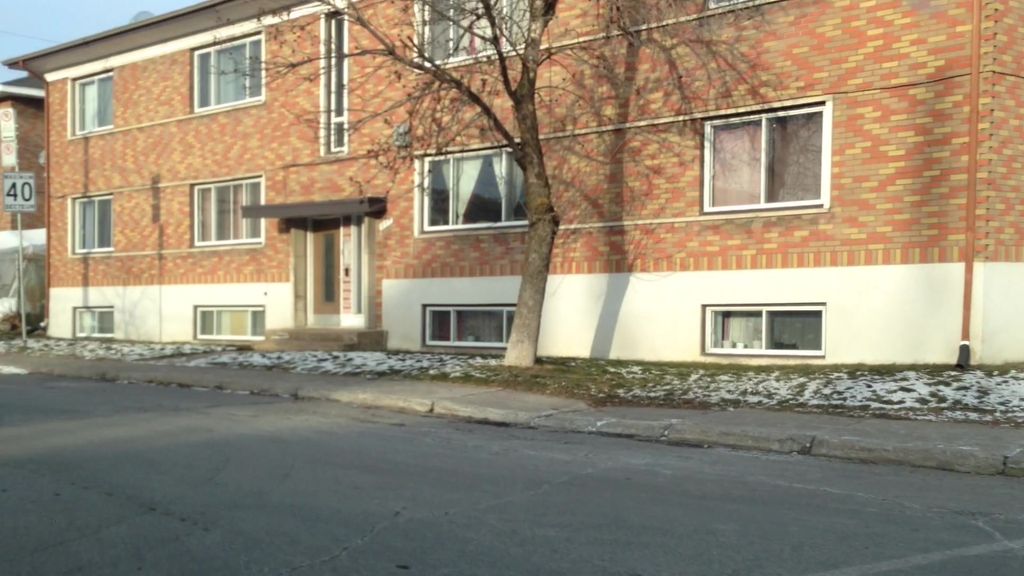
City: montreal